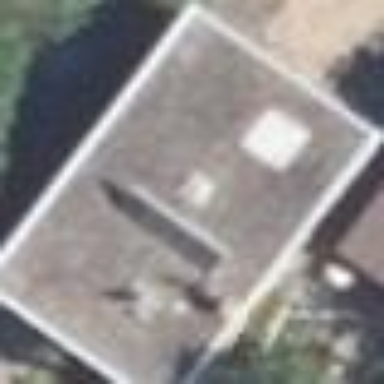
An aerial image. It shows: Simple and straightforward house.